Aerial crown-view tile of a tropical tree (Barro Colorado Island, Panama), acquired 20250414:
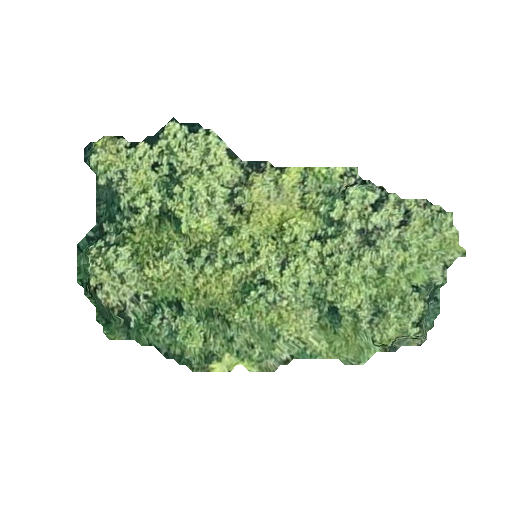
Species: Hieronyma alchorneoides
GBIF accepted scientific name: Hieronyma alchorneoides
Crown area: 102.407 m²